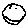
Label: smiley face